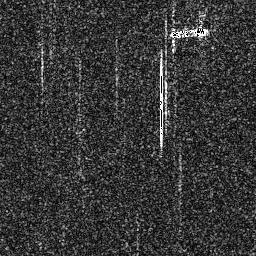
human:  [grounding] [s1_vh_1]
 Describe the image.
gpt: In the satellite image, there is  <ref>1 medium ship </ref> <box>[[64, 9, 82, 15, 0]]</box> located at top right.